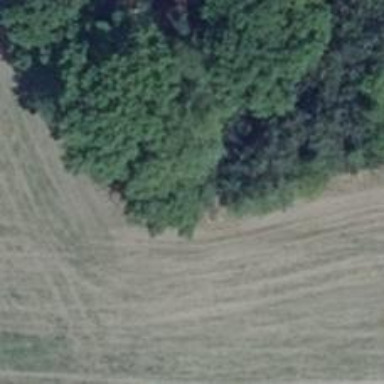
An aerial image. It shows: Hunting stand.